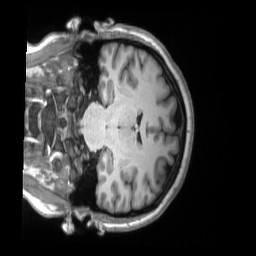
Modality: T1w
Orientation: coronal
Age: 26
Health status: ill
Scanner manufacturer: siemens
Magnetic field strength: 3 T
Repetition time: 2.2 s
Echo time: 0.00157 s